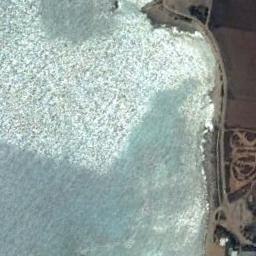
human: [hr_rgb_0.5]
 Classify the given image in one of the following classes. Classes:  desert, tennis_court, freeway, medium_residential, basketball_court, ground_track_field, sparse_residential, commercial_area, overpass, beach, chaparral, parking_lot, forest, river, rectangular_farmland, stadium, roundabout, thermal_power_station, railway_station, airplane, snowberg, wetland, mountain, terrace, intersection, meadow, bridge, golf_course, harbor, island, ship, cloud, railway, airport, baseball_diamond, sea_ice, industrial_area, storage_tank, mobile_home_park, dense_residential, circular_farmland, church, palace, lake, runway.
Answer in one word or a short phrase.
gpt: beach